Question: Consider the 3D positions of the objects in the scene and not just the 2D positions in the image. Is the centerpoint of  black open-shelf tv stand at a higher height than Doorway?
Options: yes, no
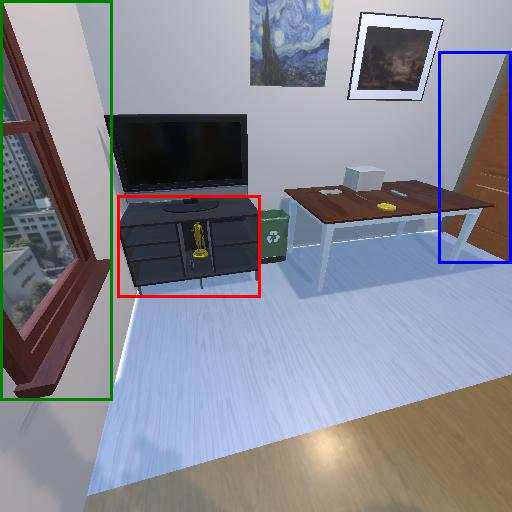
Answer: yes